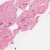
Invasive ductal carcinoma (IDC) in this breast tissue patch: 0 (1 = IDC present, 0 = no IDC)